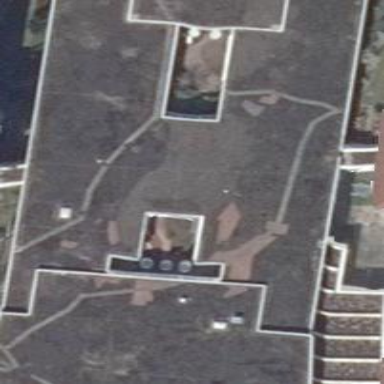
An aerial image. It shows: Hospital building with flat roof.